Question: My purpose is that: double-click the 'TabItem' named "Tab" in the 'TabControl', then the 'TabControl' will be folded, another double-click lead to unfolded.
But after I move the 'GridSplitter' and double-click the "Tab" to be folded, it don't work correctly that the the height of the column the 'TabControl' in isn't equal to the height of the 'TabControl', in other word, 'GridSplitter'.

'''
<Window x:Class="WpfApplication7.MainWindow"
xmlns="http://schemas.microsoft.com/winfx/2006/xaml/presentation"
xmlns:x="http://schemas.microsoft.com/winfx/2006/xaml"
Title="MainWindow" Height="350" Width="525">
<Grid x:Name="LayoutRoot">
<Grid.RowDefinitions>
<RowDefinition Height="*"/>
<RowDefinition Height="Auto"/>
<RowDefinition Height="Auto" MinHeight="20"/>
</Grid.RowDefinitions>
<Grid Grid.Row="0">
<Grid Grid.Column="1">
<Label>
Nothing
</Label>
</Grid>
</Grid>
<GridSplitter Grid.Row="1"
HorizontalAlignment="Stretch"
VerticalAlignment="Center"
Height="6" />
<TabControl Grid.Row="2"
TabStripPlacement="Bottom"
VerticalAlignment="Stretch">
<TabItem Header="Tab"
MouseDoubleClick="TabItemDoubleCilck">
<!--ListView-->
<ListView Grid.Row="1"
xmlns:sys="clr-namespace:System;assembly=mscorlib">
<ListView.View>
<GridView>
<GridViewColumn Header="AA "
Width="100"
DisplayMemberBinding="{Binding [0]}" />
<GridViewColumn Header="BB"
Width="100"
DisplayMemberBinding="{Binding [1]}" />
<GridViewColumn Header="CC"
Width="100"
DisplayMemberBinding="{Binding [2]}" />
<GridViewColumn Header="DD"
Width="100"
DisplayMemberBinding="{Binding [3]}" />
</GridView>
</ListView.View>
<ListViewItem>
<x:Array Type="sys:String" >
<sys:String>2000/01/01</sys:String>
<sys:String>2000/01/01</sys:String>
<sys:String>2000/01/01</sys:String>
<sys:String>2000/01/01</sys:String>
</x:Array>
</ListViewItem>
<ListViewItem>
<x:Array Type="sys:String" >
<sys:String>2000/01/01</sys:String>
<sys:String>2000/01/01</sys:String>
<sys:String>2000/01/01</sys:String>
<sys:String>2000/01/01</sys:String>
</x:Array>
</ListViewItem>
</ListView>
</TabItem>
</TabControl>
</Grid>
</Window>
'''
'''
using System;
using System.Collections.Generic;
using System.Linq;
using System.Text;
using System.Windows;
using System.Windows.Controls;
using System.Windows.Data;
using System.Windows.Documents;
using System.Windows.Input;
using System.Windows.Media;
using System.Windows.Media.Imaging;
using System.Windows.Navigation;
using System.Windows.Shapes;
namespace WpfApplication7
{
/// <summary>
/// MainWindow.xaml
/// </summary>
public partial class MainWindow : Window
{
const double dBottomTabMinHeight = 20.0;
private bool isBottomTabUnfold;
public MainWindow()
{
InitializeComponent();
isBottomTabUnfold = true;
}
private void TabItemDoubleCilck(object sender, MouseButtonEventArgs e)
{
TabItem tabItm = sender as TabItem;
if (isBottomTabUnfold)
{
((FrameworkElement)tabItm.Parent).Height = dBottomTabMinHeight;
}
else
{
((FrameworkElement)tabItm.Parent).Height = Double.NaN;
}
isBottomTabUnfold = !isBottomTabUnfold;
}
}
}
'''
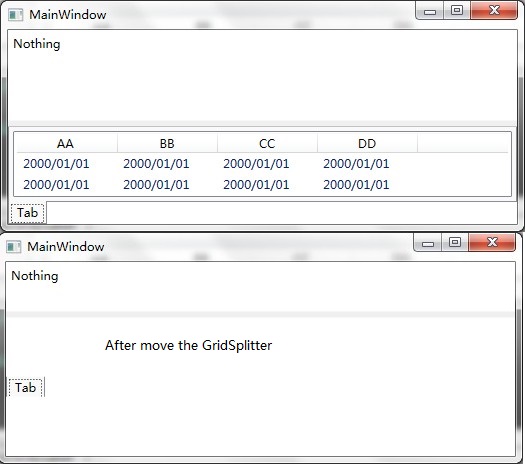
Answer: try this, hope this is what you expected
'''
private void TabItemDoubleCilck(object sender, MouseButtonEventArgs e)
{
TabItem tabItm = sender as TabItem;
if (isBottomTabUnfold)
{
((FrameworkElement)tabItm.Parent).Height = dBottomTabMinHeight;
((FrameworkElement)tabItm.Parent).VerticalAlignment = System.Windows.VerticalAlignment.Bottom;
}
else
{
((FrameworkElement)tabItm.Parent).Height = Double.NaN;
((FrameworkElement)tabItm.Parent).VerticalAlignment = System.Windows.VerticalAlignment.Stretch;
}
isBottomTabUnfold = !isBottomTabUnfold;
}
'''
edit:
like this then?
'''
private void TabItemDoubleCilck(object sender, MouseButtonEventArgs e)
{
TabItem tabItm = sender as TabItem;
if (isBottomTabUnfold)
{
dUnfoldedHeight = ((FrameworkElement)tabItm.Parent).ActualHeight;
((FrameworkElement)tabItm.Parent).Height = dBottomTabMinHeight;
rowTab.Height = new GridLength(1, GridUnitType.Auto);
}
else
{
((FrameworkElement)tabItm.Parent).Height = double.NaN;
rowTab.Height = new GridLength(dUnfoldedHeight);
}
isBottomTabUnfold = !isBottomTabUnfold;
}
'''
NB:
- rowTab is the name of the 3rd rowdefinition, dUnfoldedHeight is a private member to track the height of the unfolded tab before it's folded.- you might find a weird behavior on dragging the splitter up when the tab is folded or when dragging the spliiter down until the tab is look like unfolded, to fix this you probably have to work with the DragDelta and DragCompleted event of the splitter to decide whether in the end the tab should be considered as folded or not